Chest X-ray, AP view. Patient: 15 years old, sex M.
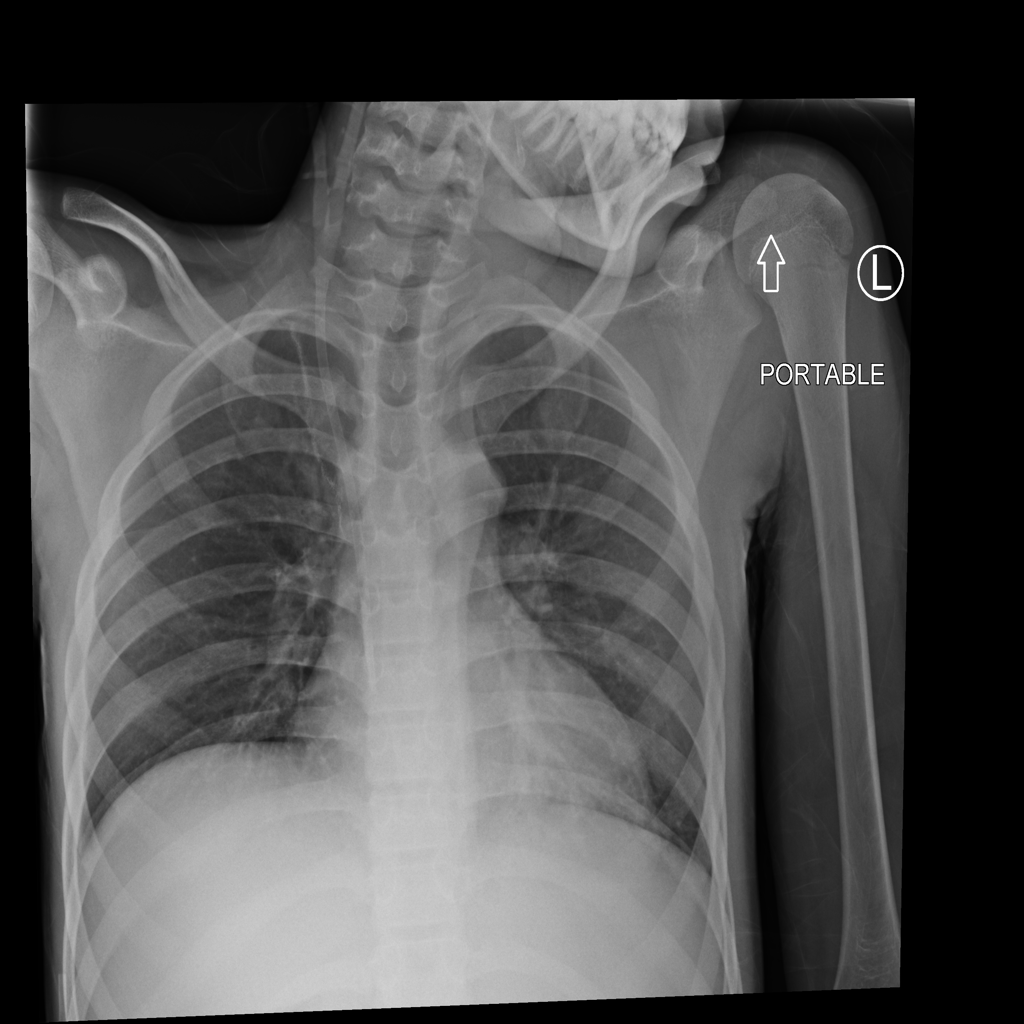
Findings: Emphysema